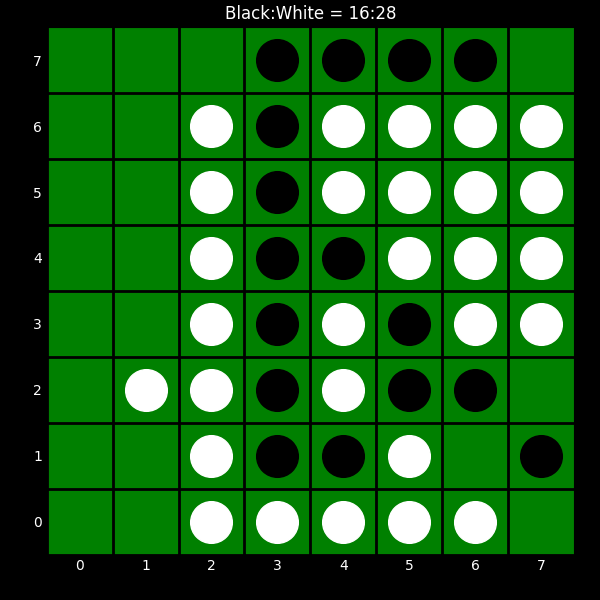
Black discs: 16
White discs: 28